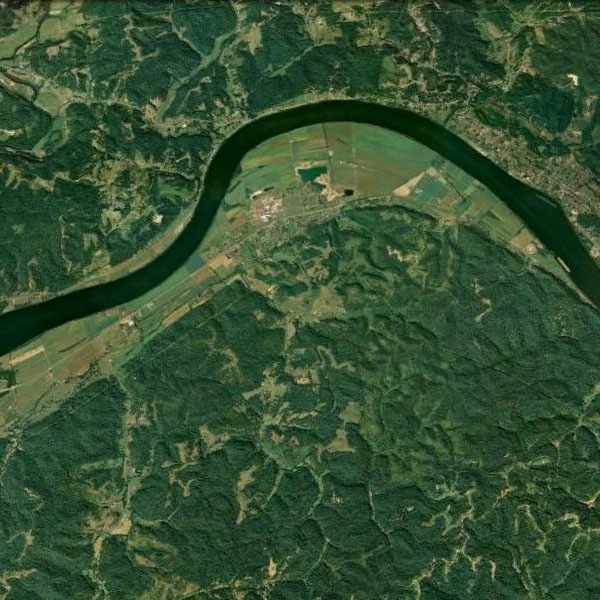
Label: River